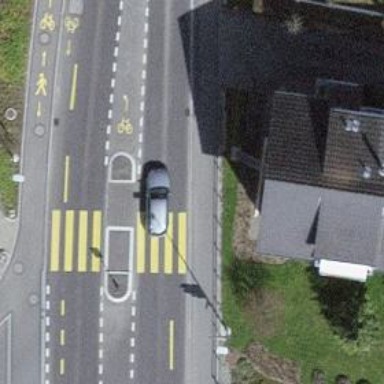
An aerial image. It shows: Pedestrian crossing with zebra markings on the footway.